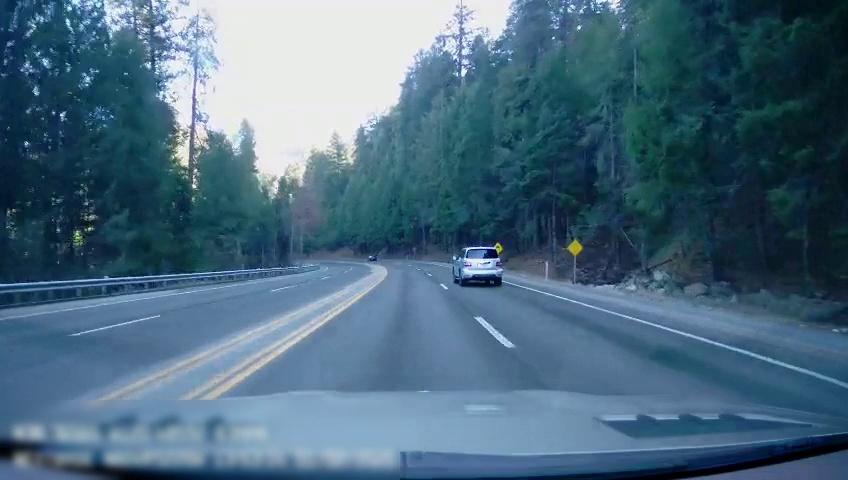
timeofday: Day
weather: Sunny
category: Drivable Space
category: Vehicles | SUV
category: Lanes | Current Lane
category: Lanes | Alternate Lane
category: Lanes | Current Lane
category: Lanes | Alternate Lane
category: Lanes | Opposite Lane
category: Lanes | Opposite Lane
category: Lanes | Opposite Lane
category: Lanes | Opposite Lane
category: Traffic | Signs
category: Traffic | Signs